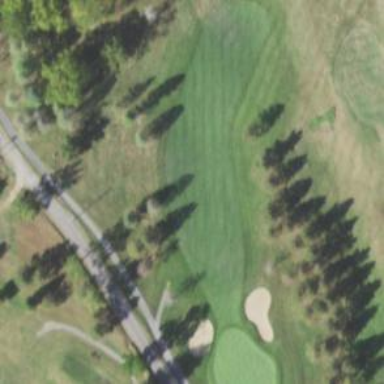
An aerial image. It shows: Golf fairway covered with lush grass.